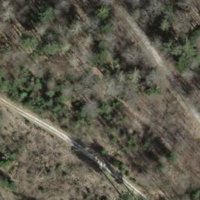
EUNIS habitat code: 41
Species observed at this site:
Cirsium arvense